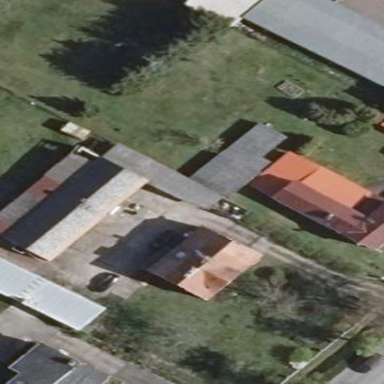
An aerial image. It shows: Residential building.